Question: I have two tables (picture), AirportIn is a foreign key of AirportID, and AirportOut is also a foreign key of AirportID.

The problem is I can't make relations between these tables like this:
'''
dataset.Relations.Add("AirportFlight", dataset.Tables["Airport"].Columns["AirportID"], dataset.Tables["Flight"].Columns["AirportIn"]);
dataset.Relations.Add("AirportFlight", dataset.Tables["Airport"].Columns["AirportID"], dataset.Tables["Flight"].Columns["AirportOut"]);
'''
In runtime I get an error. How to solve the problem ?
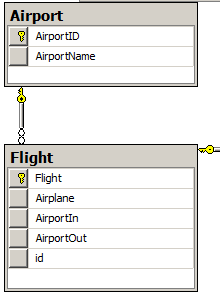
Answer: Give the 2 relations unique names.